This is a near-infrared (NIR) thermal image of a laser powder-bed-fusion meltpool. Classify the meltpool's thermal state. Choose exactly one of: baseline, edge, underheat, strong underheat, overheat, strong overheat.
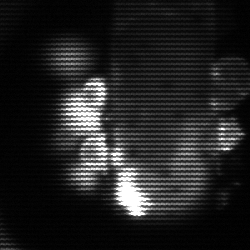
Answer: strong underheat